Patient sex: M
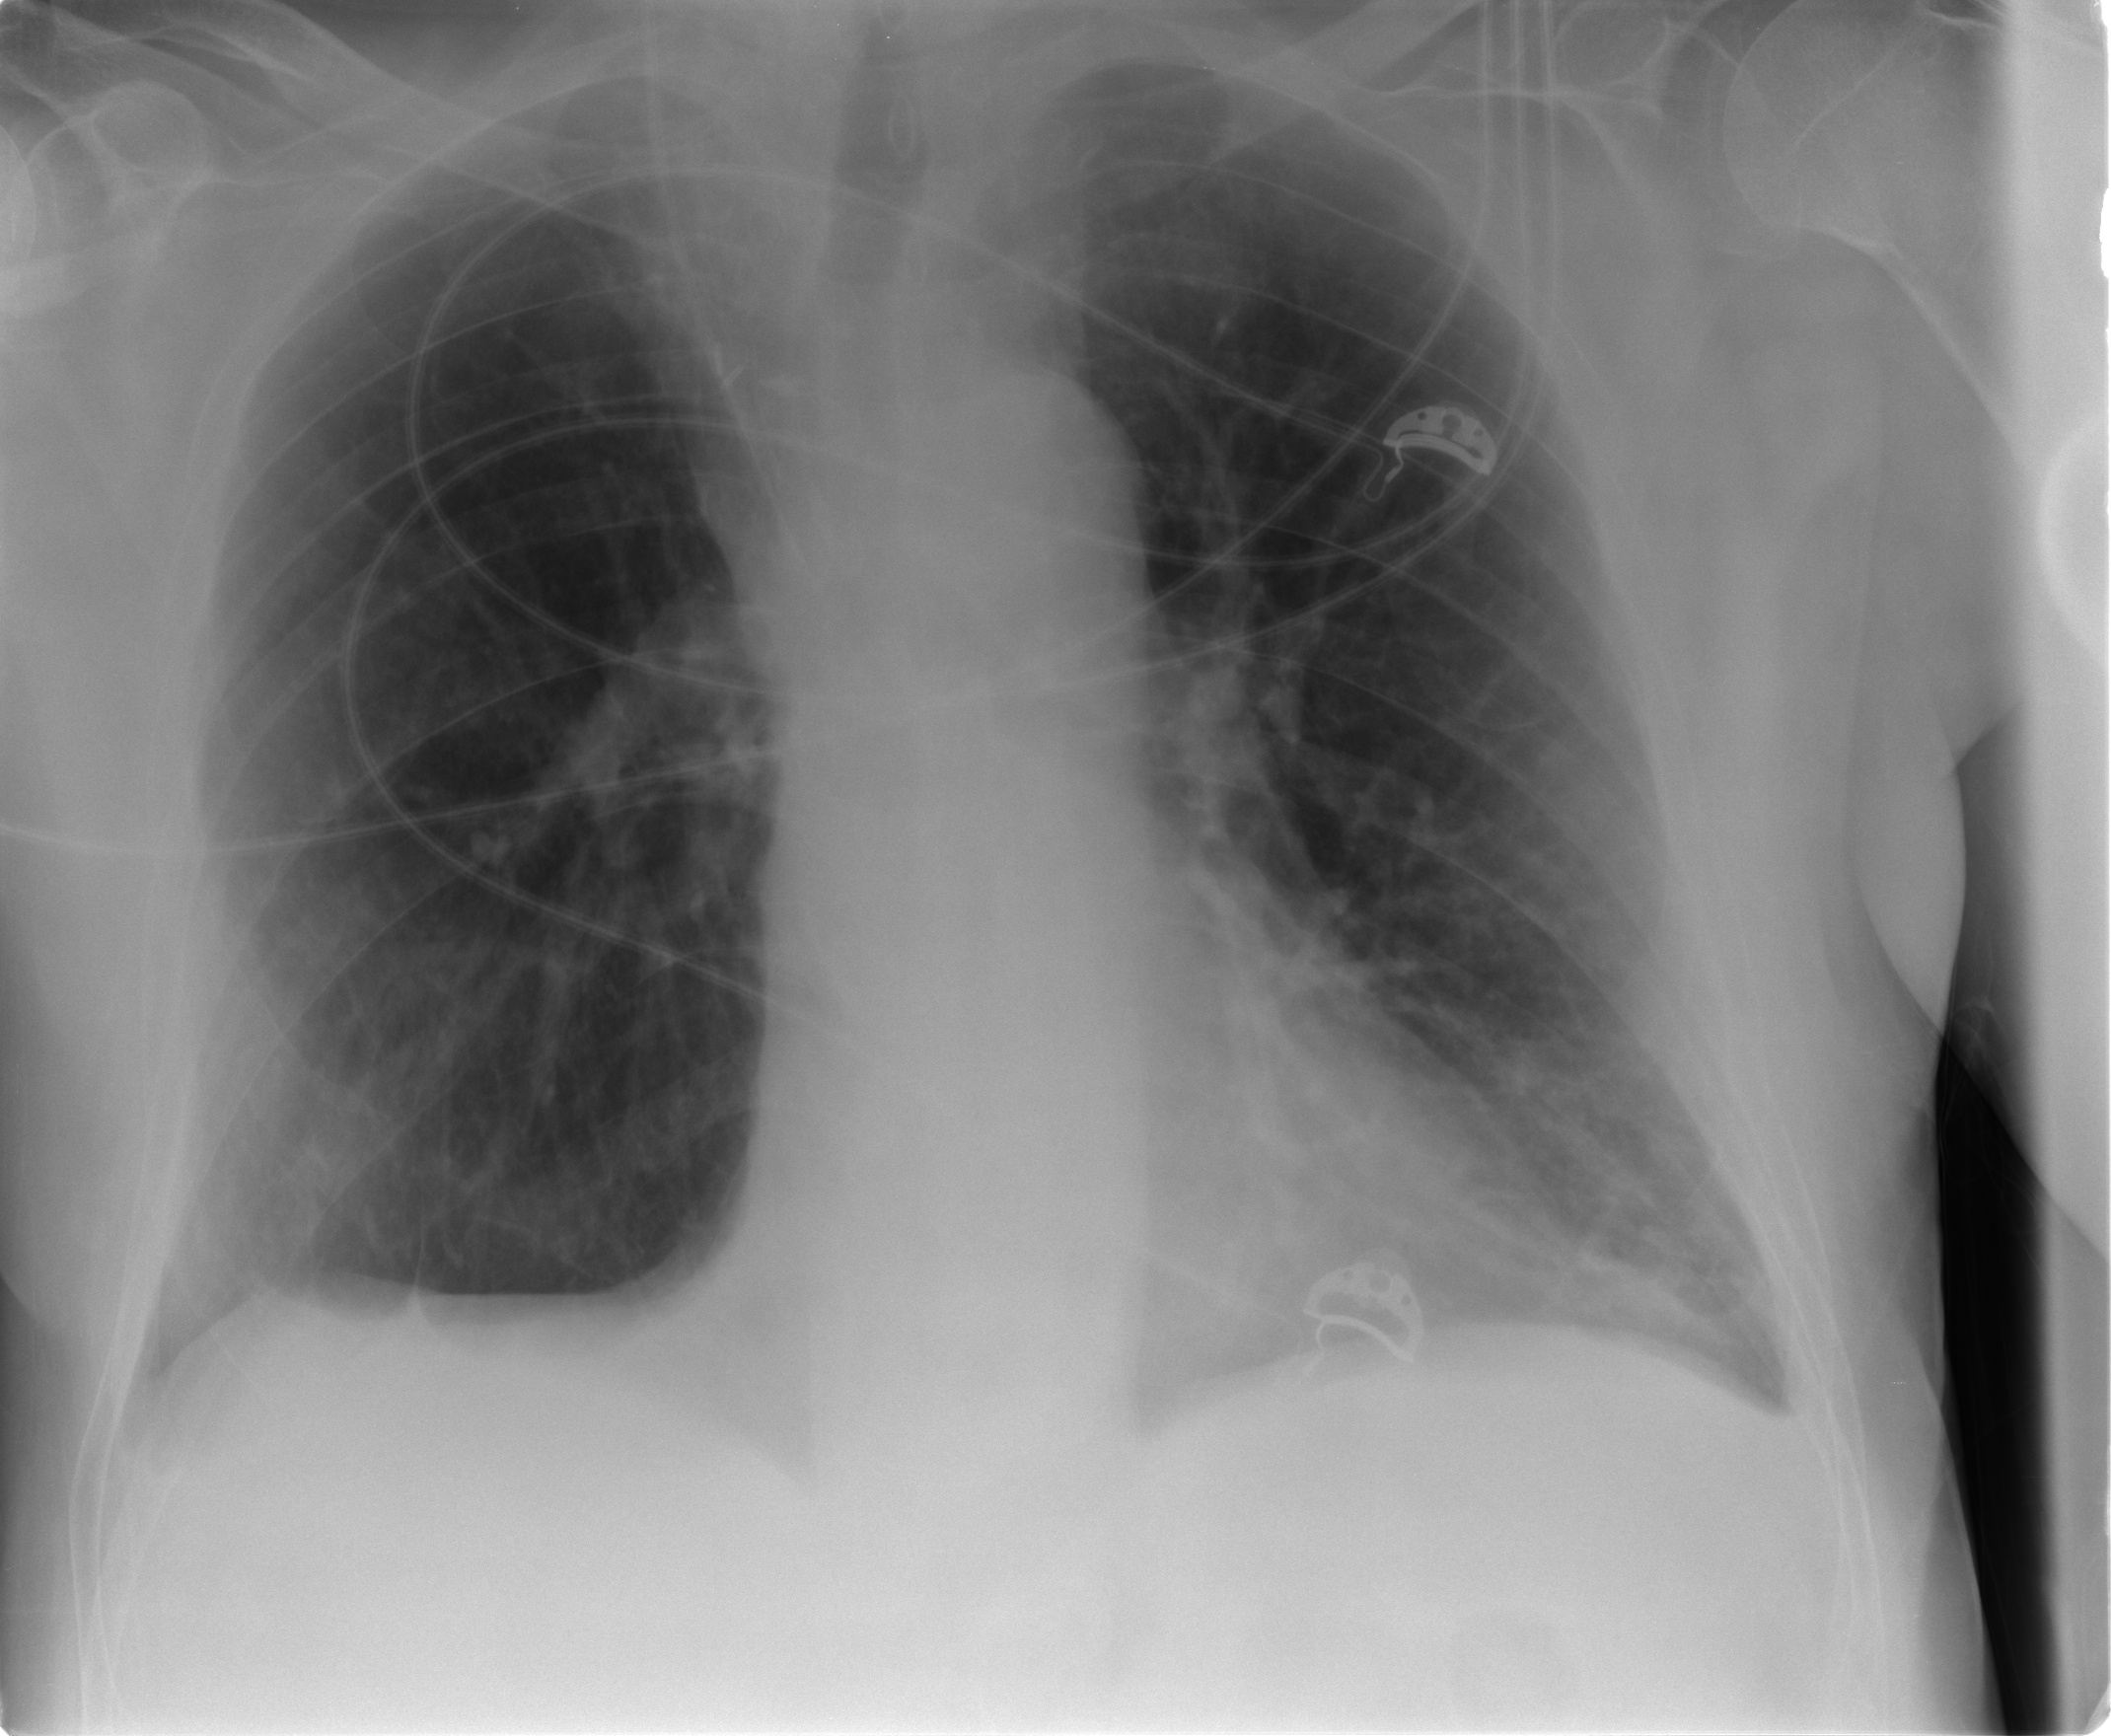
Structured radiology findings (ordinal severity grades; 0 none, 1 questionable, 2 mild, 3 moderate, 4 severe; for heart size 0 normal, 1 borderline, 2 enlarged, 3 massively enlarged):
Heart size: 0
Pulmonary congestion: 1
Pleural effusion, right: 1
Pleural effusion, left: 1
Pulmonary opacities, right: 0
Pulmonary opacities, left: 0
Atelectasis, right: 2
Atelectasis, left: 2